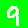
Digit: 9